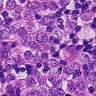
Metastatic tissue present: yes